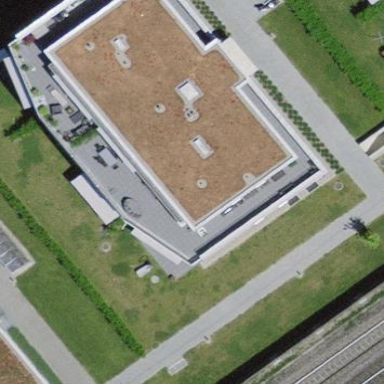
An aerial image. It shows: Building with apartments and flat roof.